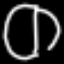
Label: angel